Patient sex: F
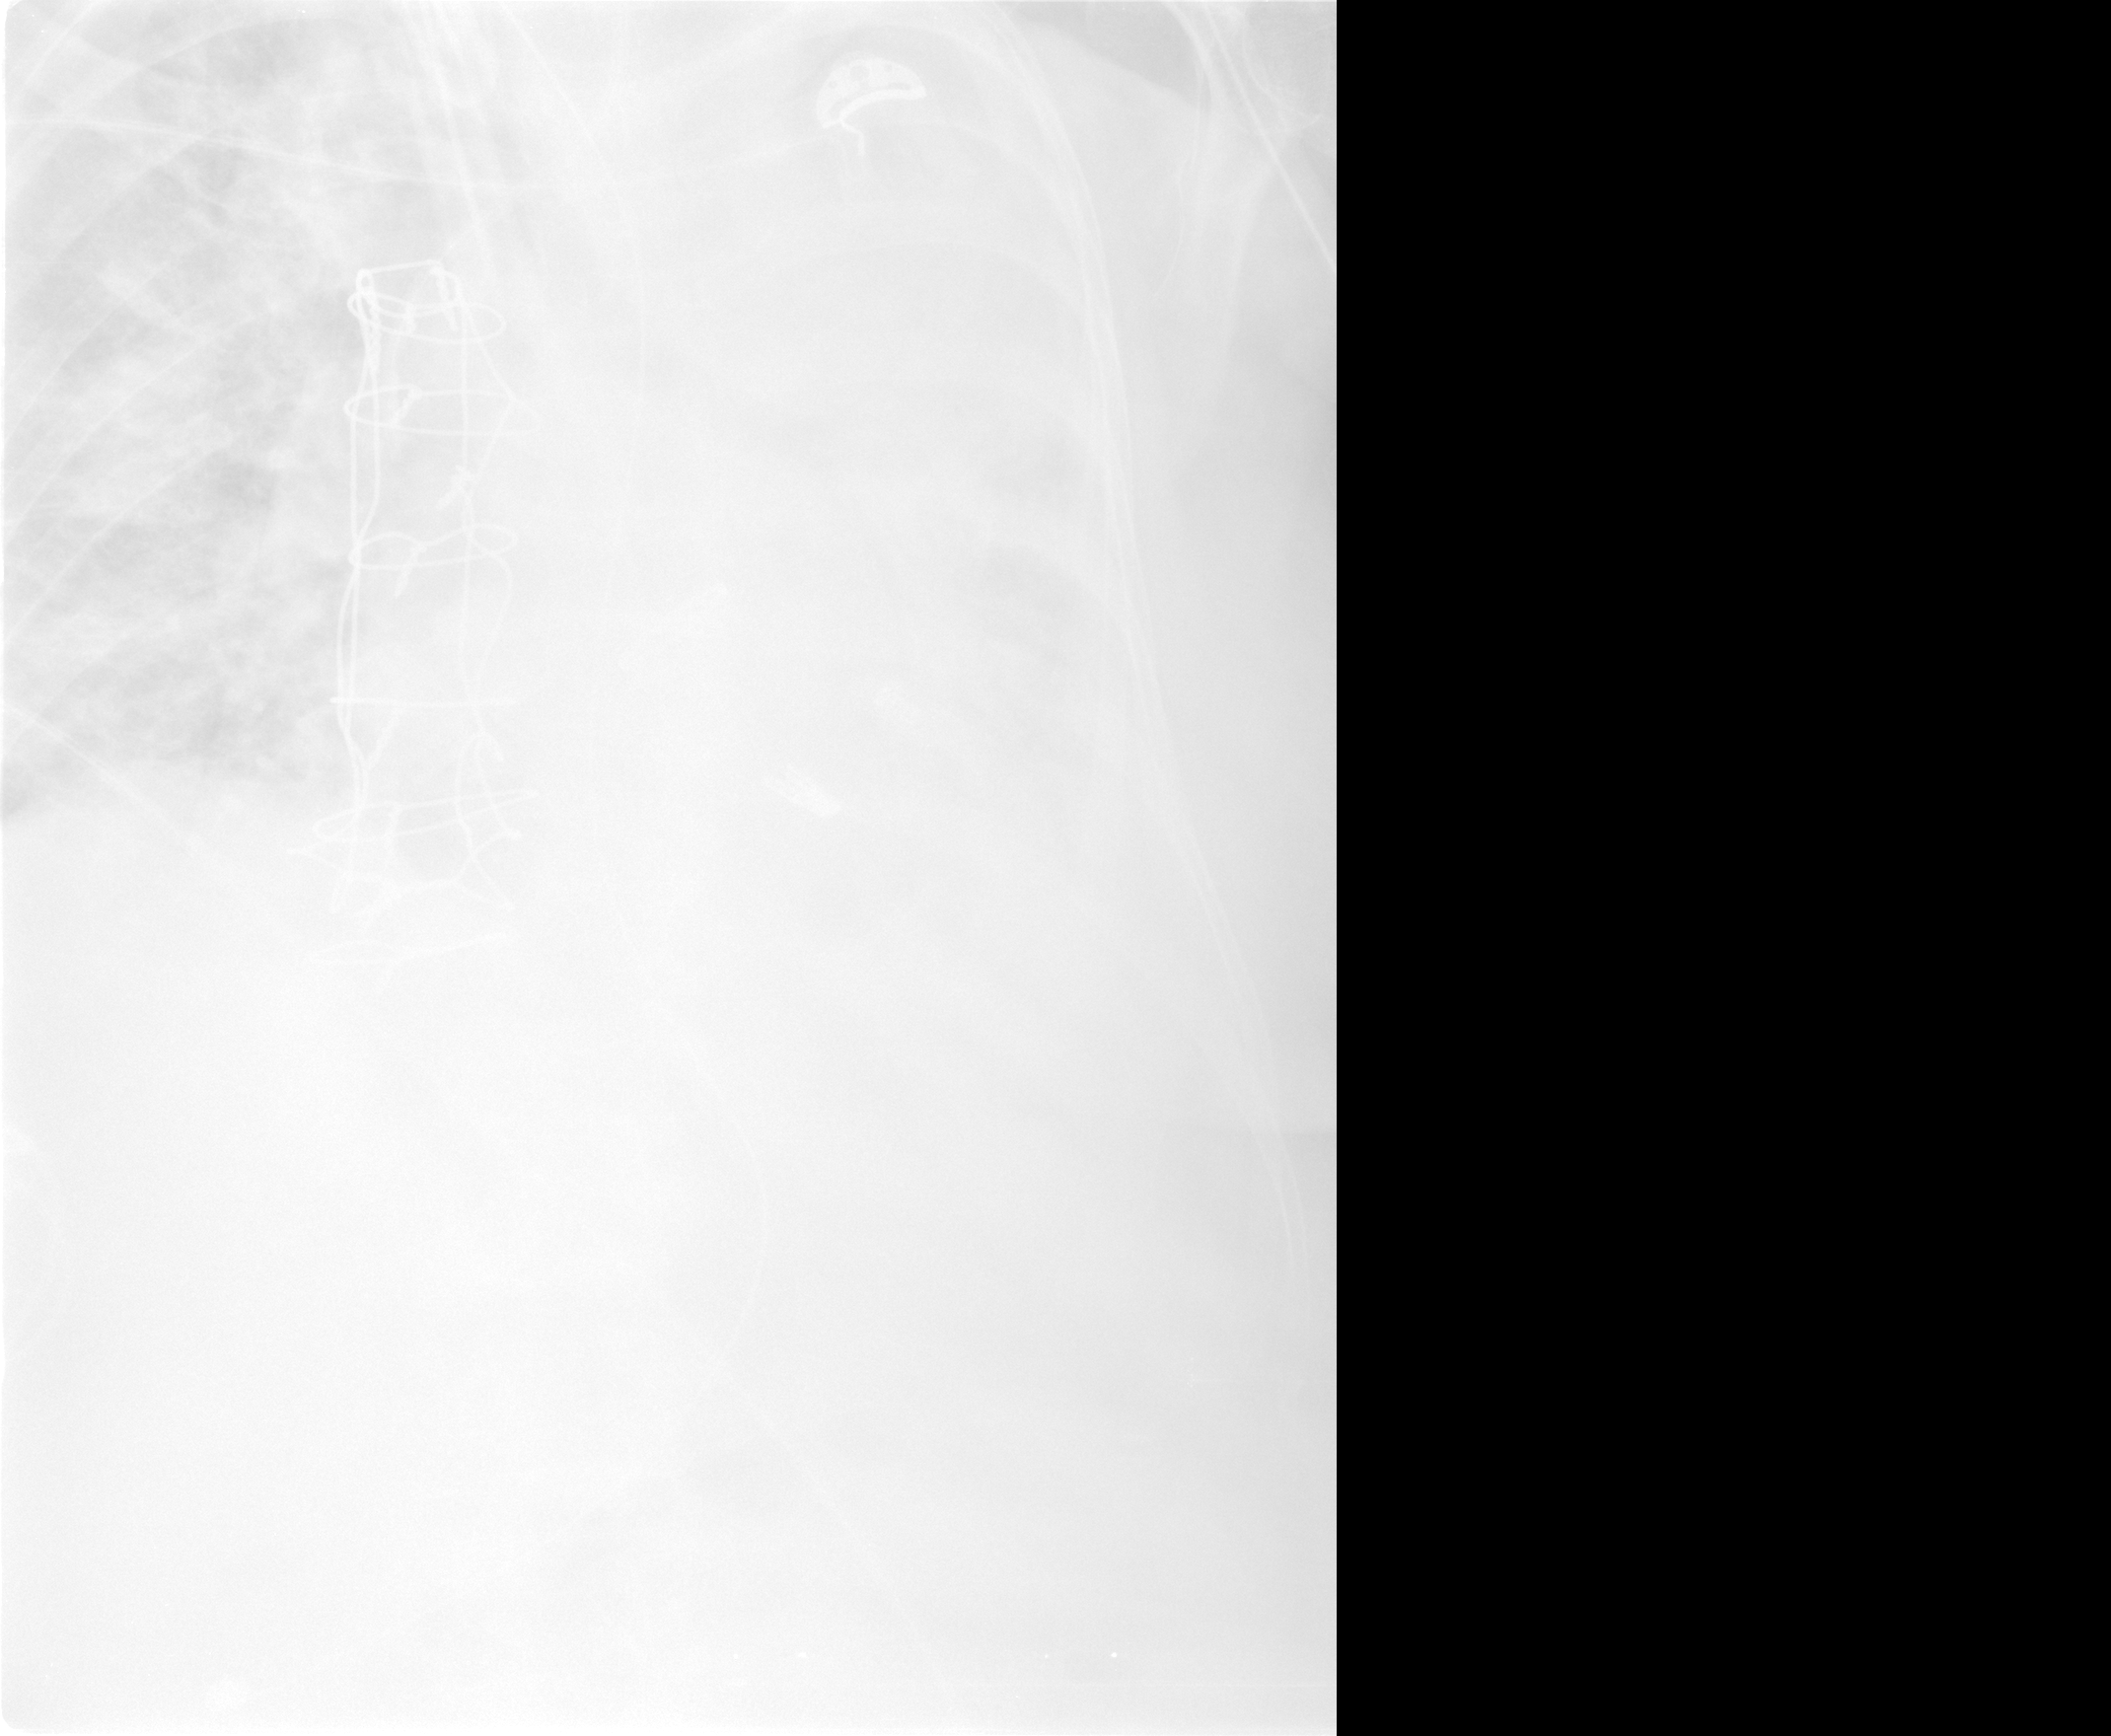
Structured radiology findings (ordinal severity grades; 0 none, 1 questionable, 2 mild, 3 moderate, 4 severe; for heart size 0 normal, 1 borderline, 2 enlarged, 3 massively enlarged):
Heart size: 0
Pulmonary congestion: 2
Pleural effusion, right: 2
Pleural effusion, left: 3
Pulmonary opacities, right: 3
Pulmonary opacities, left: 3
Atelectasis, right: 3
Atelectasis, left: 3